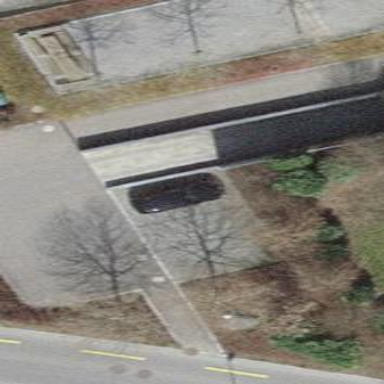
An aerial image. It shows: Street side parking area.